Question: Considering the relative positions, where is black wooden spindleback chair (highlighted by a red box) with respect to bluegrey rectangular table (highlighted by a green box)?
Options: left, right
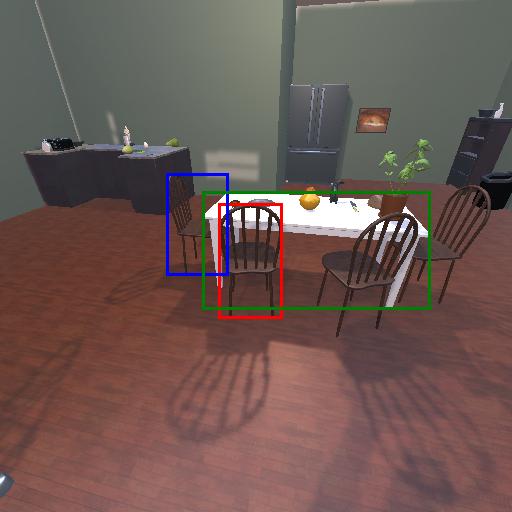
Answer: left